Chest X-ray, PA view. Patient: 47 years old, sex F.
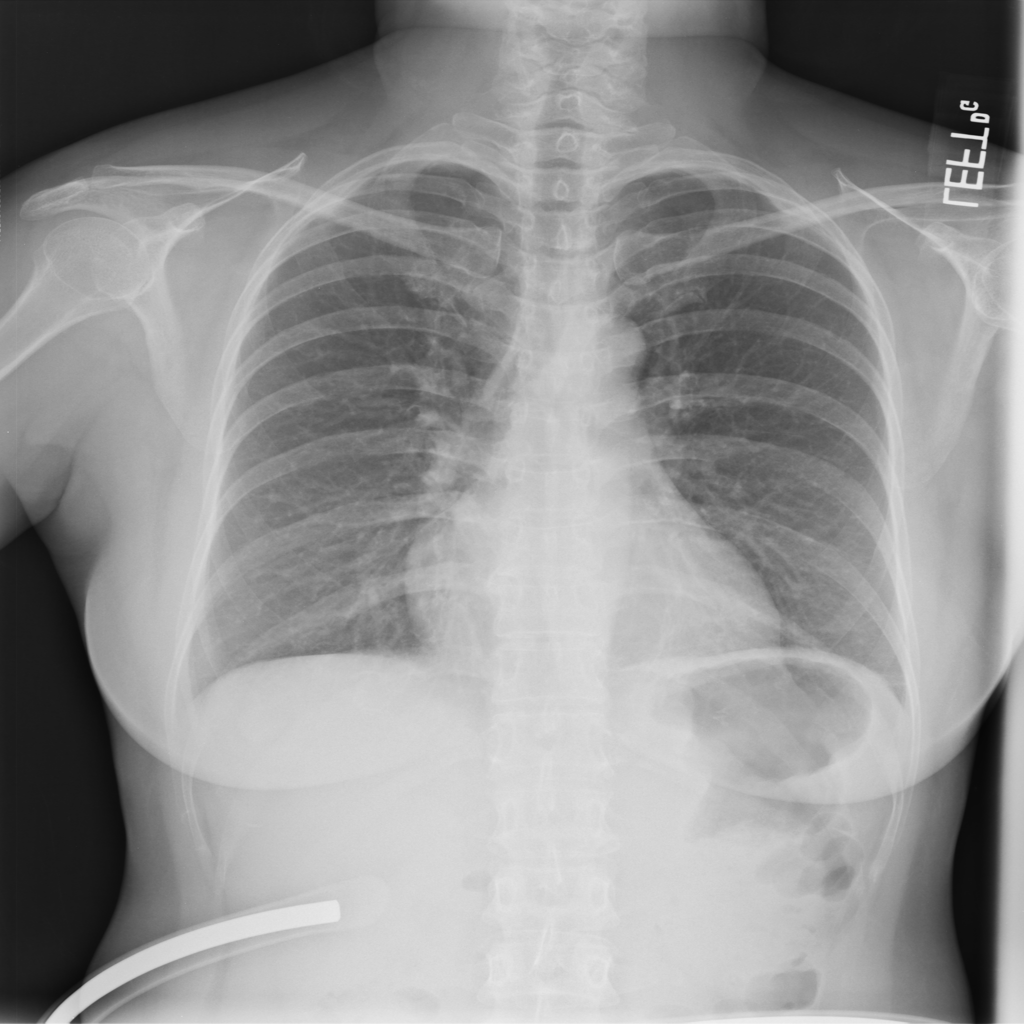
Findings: No Finding